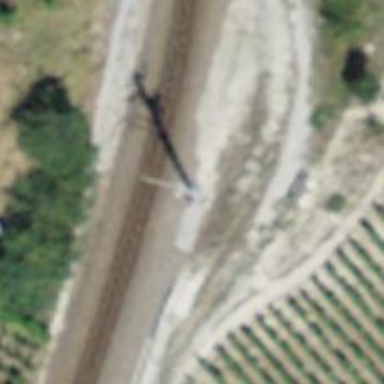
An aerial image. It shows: Catenary mast for power lines.